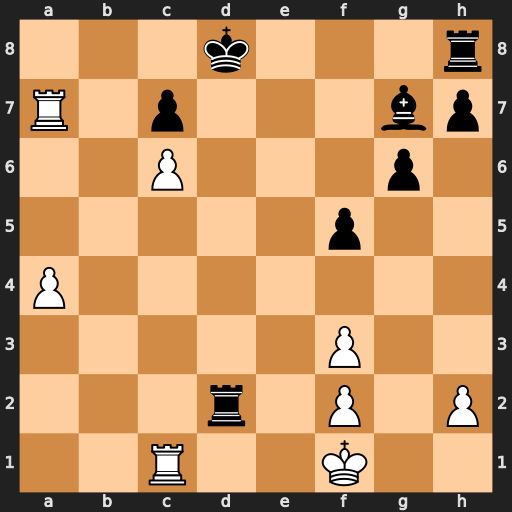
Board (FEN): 3k3r/R1p3bp/2P3p1/5p2/P7/5P2/3r1P1P/2R2K2
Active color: w
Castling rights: -
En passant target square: -
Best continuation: Re1 Rxf2+ Kg1 Re2 Ra8+ Ke7 Rxe2+